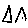
Label: triangle